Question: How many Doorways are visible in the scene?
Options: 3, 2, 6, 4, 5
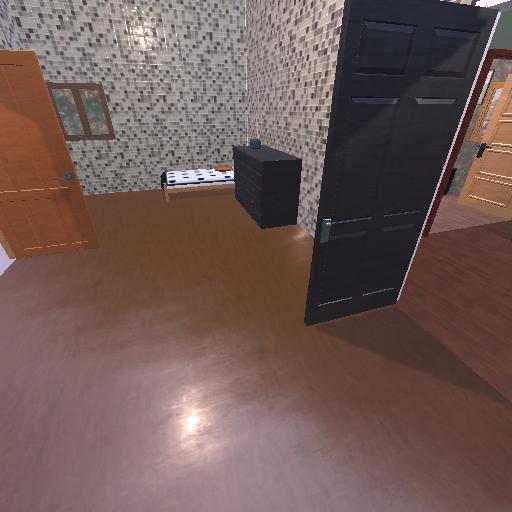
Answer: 3